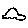
Label: car